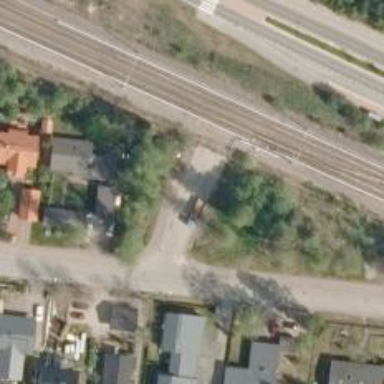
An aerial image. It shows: Residential road.